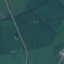
Land use / land cover class: Pasture